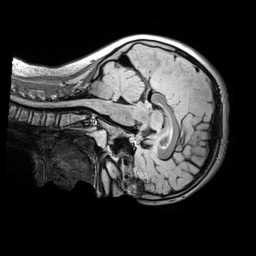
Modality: FLAIR
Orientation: sagittal
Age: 10
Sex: female
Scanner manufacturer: siemens
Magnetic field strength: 3 T
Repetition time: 5 s
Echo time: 0.388 s